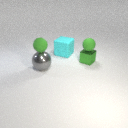
small green rubber sphere above small green metal cube